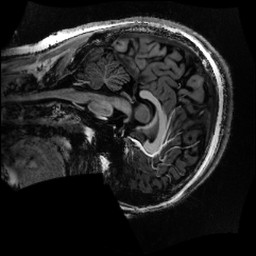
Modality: MP2RAGE
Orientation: sagittal
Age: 20
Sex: female
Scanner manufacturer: siemens
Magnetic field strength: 6.98 T
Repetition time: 6 s
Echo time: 0.00283 s